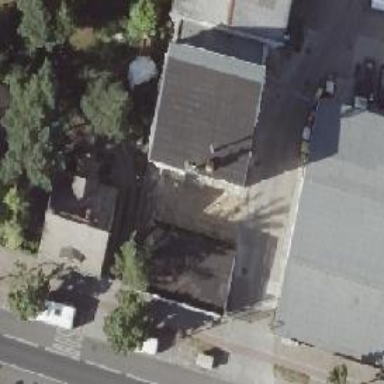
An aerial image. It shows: Building.